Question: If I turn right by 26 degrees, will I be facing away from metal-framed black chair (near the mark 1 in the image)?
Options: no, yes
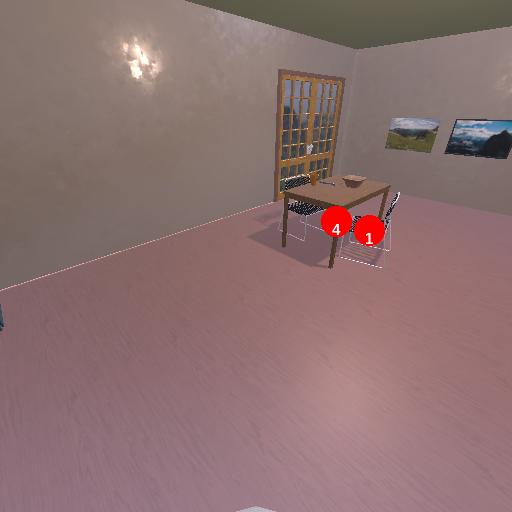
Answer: no